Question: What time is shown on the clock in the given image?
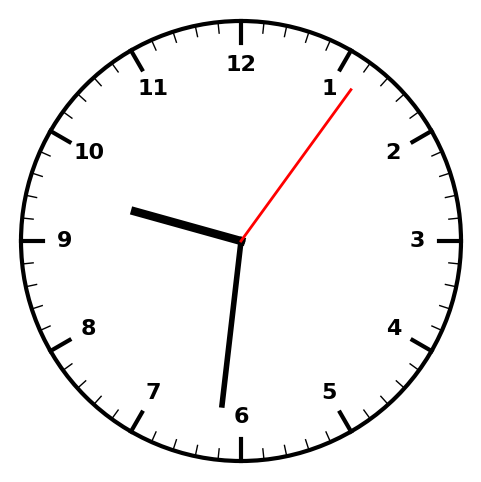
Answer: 09:31:06